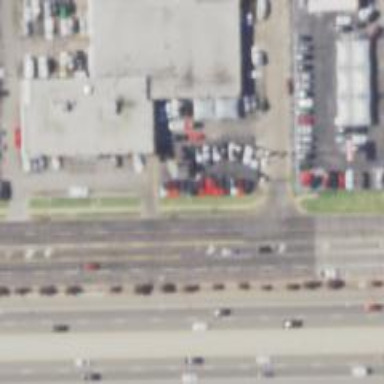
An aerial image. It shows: Primary highway with separate sidewalk.